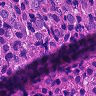
Metastatic tissue present: yes